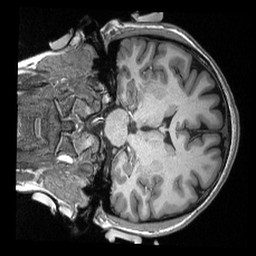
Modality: T1w
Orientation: coronal
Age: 27
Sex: female